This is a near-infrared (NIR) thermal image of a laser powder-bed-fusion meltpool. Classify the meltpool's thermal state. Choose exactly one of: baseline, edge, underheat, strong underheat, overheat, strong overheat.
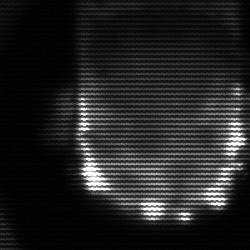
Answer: baseline